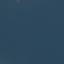
Label: SeaLake